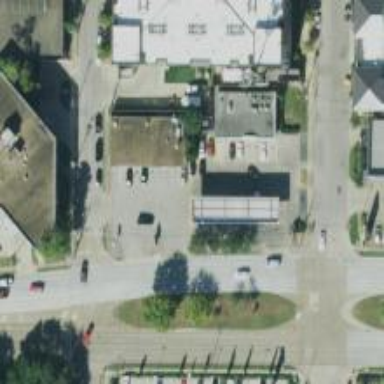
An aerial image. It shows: Parking space.